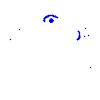
Particle: proton